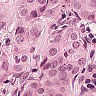
Metastatic tissue present: yes